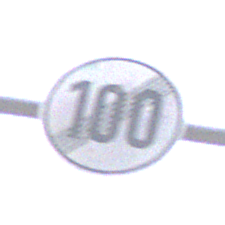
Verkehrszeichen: EndeGeschwindigkeit100
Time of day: MorningAfternoon
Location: Outdoor (Nature)
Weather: Overcast
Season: NotSpecified
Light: Natural